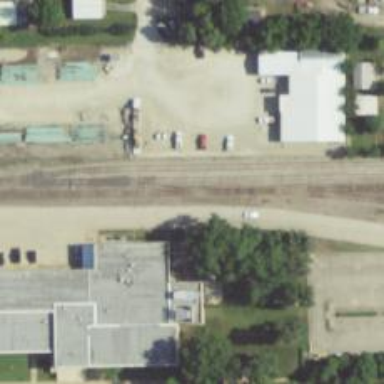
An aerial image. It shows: Railway siding with rails.